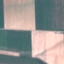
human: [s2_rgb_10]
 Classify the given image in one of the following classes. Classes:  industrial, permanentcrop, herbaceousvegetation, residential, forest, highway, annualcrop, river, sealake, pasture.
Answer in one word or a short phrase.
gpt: AnnualCrop